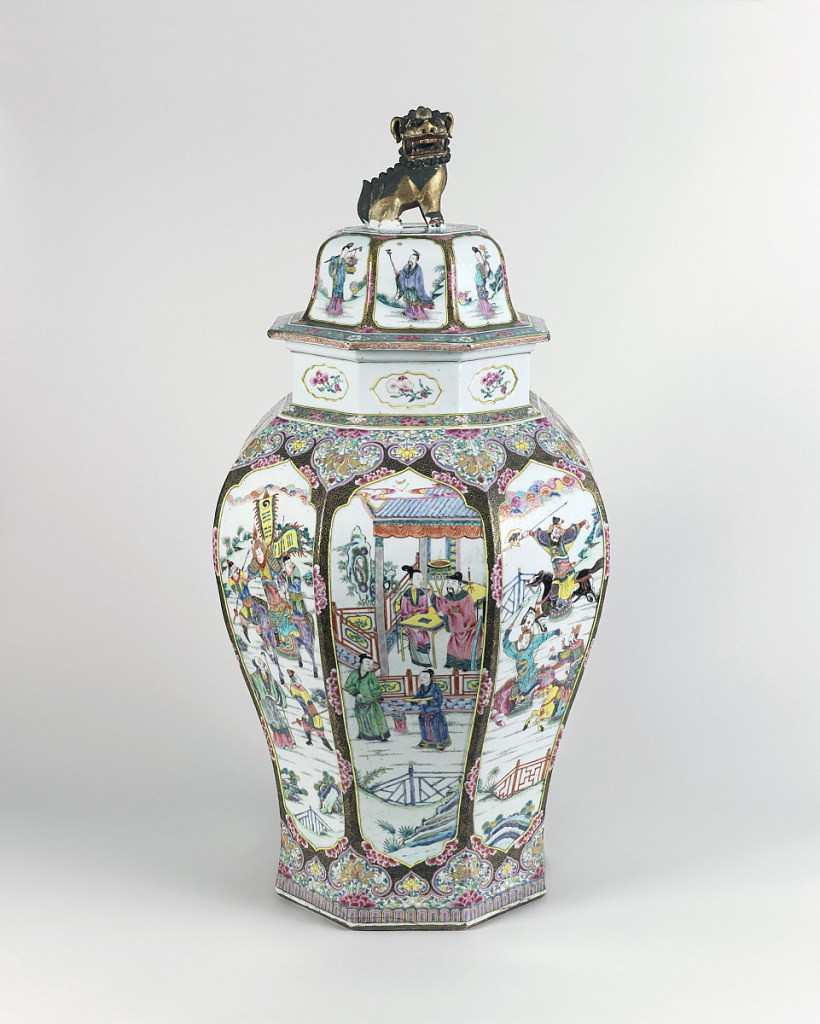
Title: Jar and lid
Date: late 19th century
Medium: Enameled porcelain, bronze
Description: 1926-22-181-a,b: Octagonal jar and lid decorated with a fight scene...;     1926-22-181-c,d: A jar and lid decorated with a fight scene in enam...